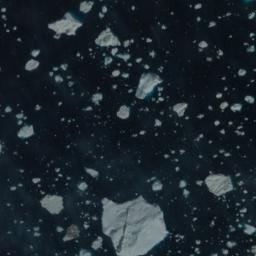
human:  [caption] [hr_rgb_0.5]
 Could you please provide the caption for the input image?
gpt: A large piece of sea ice and a lot of small pieces of sea ice float in the deep blue sea .

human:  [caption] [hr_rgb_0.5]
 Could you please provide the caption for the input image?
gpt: There are many ice on the deep blue sea .

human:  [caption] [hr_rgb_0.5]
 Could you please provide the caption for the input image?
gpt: A large piece of ice and many small pieces of ice around it are scattered on the deep blue sea .

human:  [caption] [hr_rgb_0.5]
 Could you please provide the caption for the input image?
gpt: There are sea ice of different sizes .

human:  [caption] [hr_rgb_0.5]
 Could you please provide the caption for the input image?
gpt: There are many pieces of sea ice .